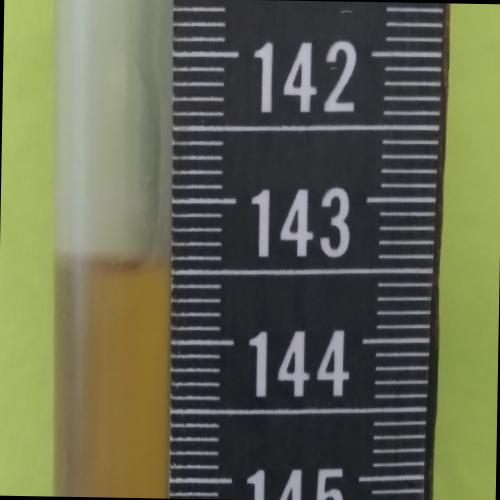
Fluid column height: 143.5 cm